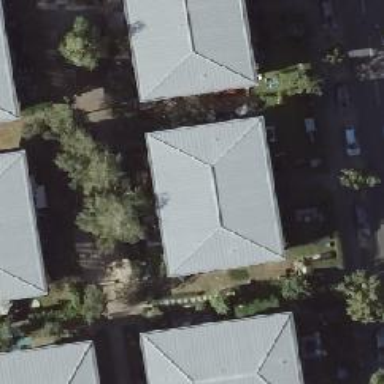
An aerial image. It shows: Maroon apartment building with hipped grey roof.